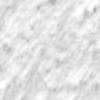
Label: no_change